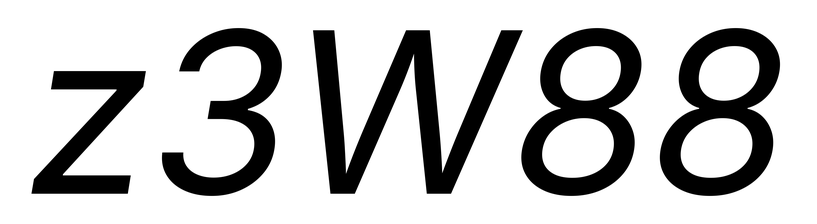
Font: Inter-Italic_Italic